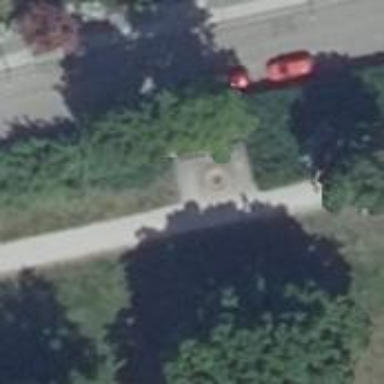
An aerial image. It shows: Beautiful fountain.